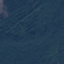
Label: Forest